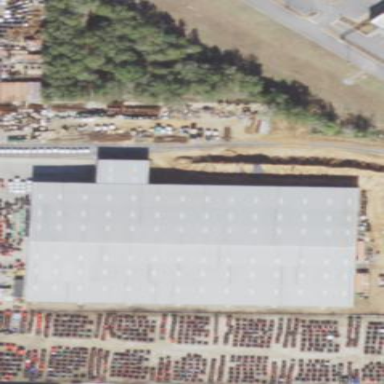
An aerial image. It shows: Industrial building.